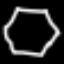
Label: octagon